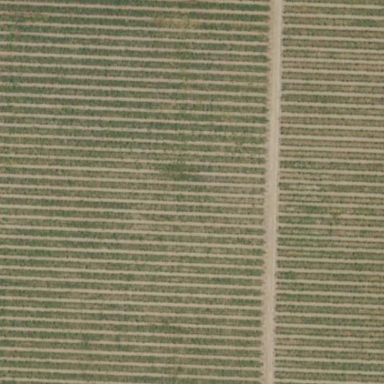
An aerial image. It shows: Vineyard.